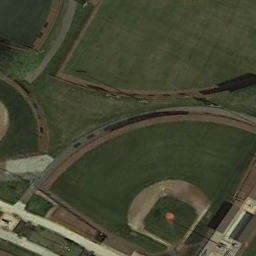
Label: baseball_diamond